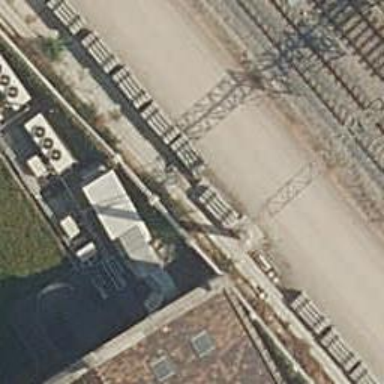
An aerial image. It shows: Retaining wall.